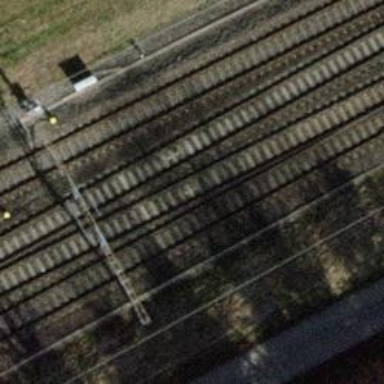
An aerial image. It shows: Single-track electrified railway siding with contact line.